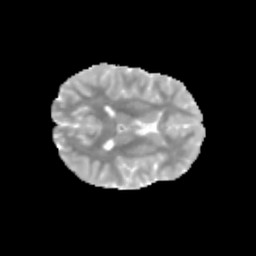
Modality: MD
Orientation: axial
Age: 11
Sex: female
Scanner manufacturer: siemens
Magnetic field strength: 3 T
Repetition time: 3.8 s
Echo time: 0.07 s